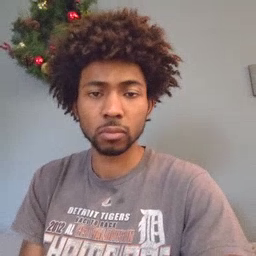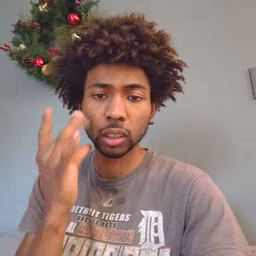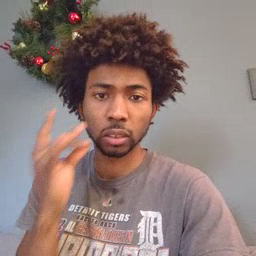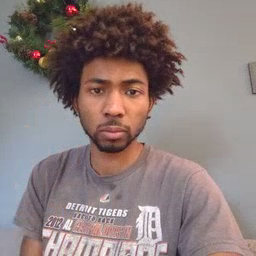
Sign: kitty